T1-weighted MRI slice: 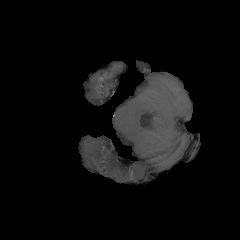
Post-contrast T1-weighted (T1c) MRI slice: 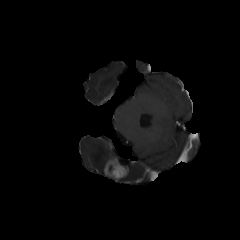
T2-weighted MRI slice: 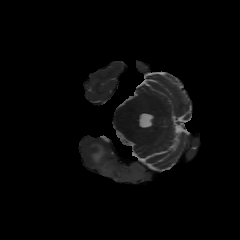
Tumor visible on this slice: yes